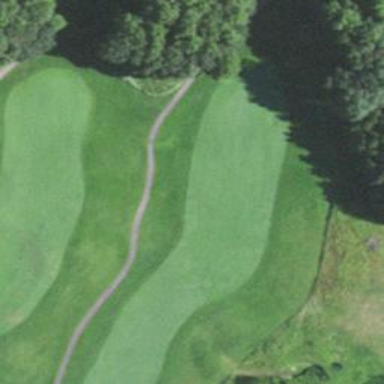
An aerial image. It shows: Service road designated as golf cart path.